Field crop: maize
Growth stage: 2
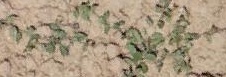
Species: convolvulus